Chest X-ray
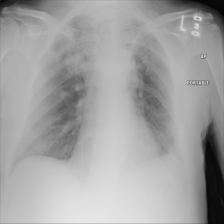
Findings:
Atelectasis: negative
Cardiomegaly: negative
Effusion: negative
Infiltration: negative
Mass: negative
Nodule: negative
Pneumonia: negative
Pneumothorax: negative
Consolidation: negative
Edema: negative
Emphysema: negative
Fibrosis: negative
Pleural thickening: negative
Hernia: negative